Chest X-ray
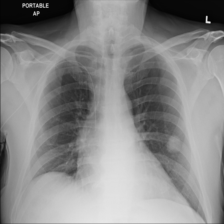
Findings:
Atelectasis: negative
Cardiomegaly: negative
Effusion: negative
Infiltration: negative
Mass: negative
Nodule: positive
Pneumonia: negative
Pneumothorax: negative
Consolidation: negative
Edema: negative
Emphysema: negative
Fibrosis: negative
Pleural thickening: negative
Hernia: negative